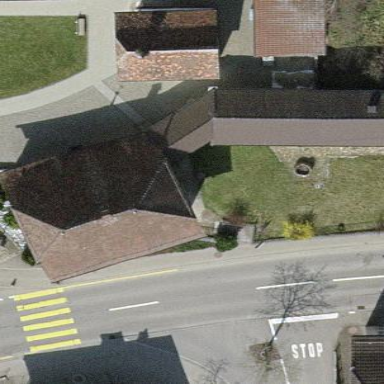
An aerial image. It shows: Building with half-hipped roof design.